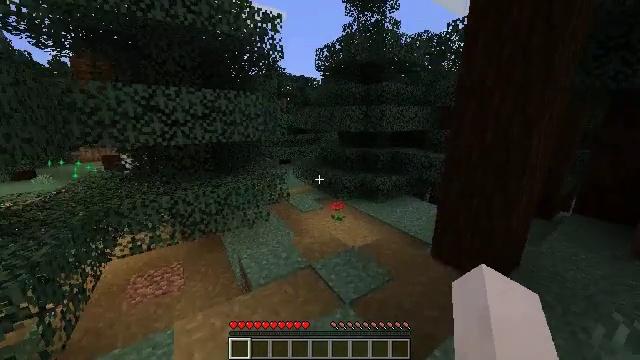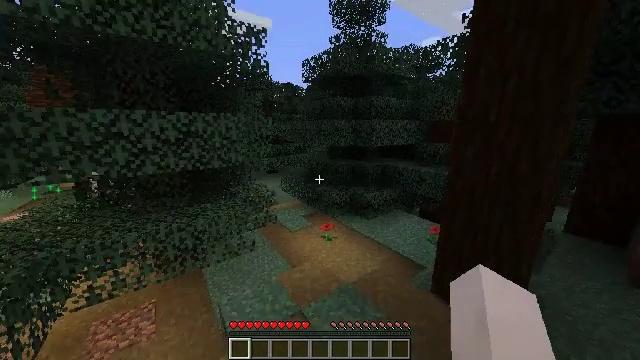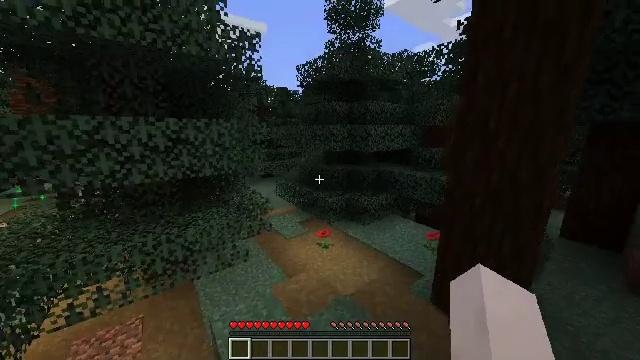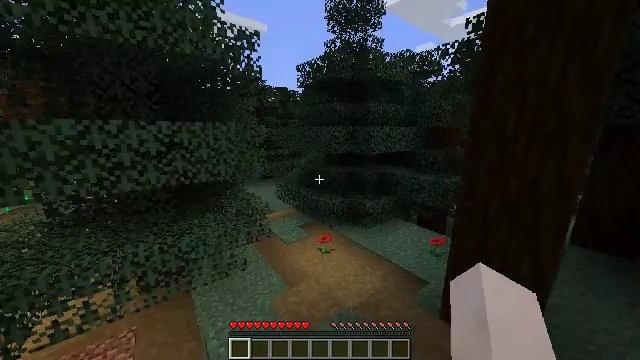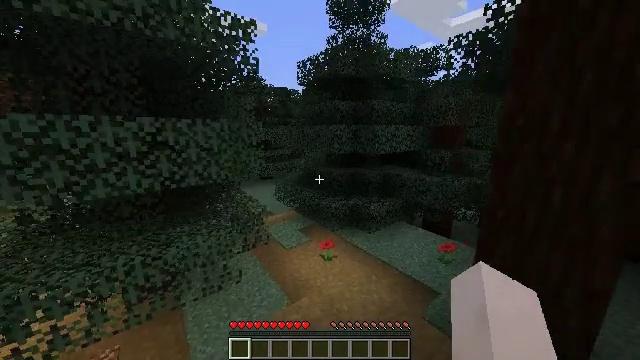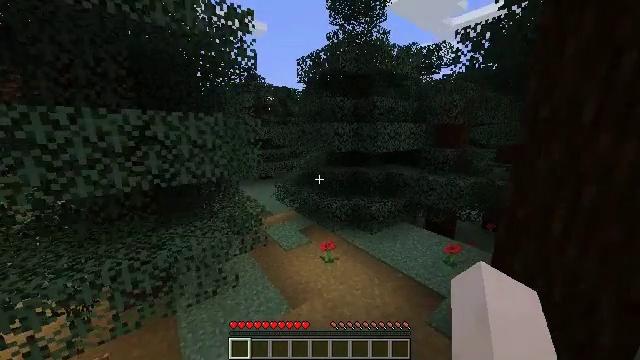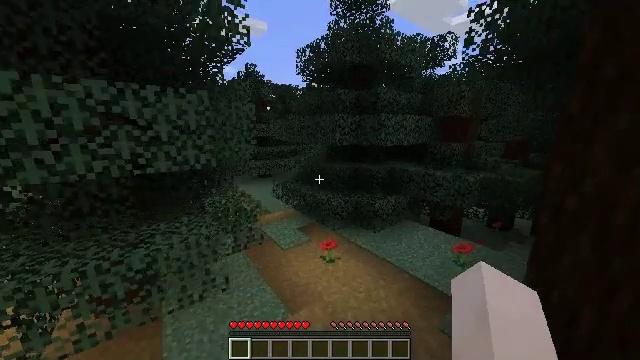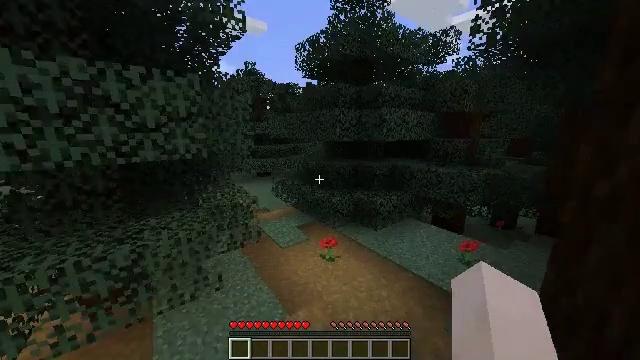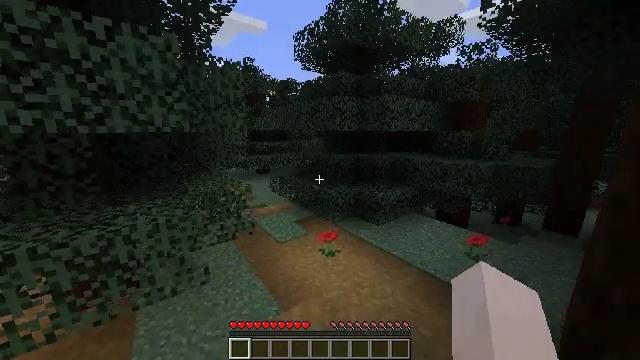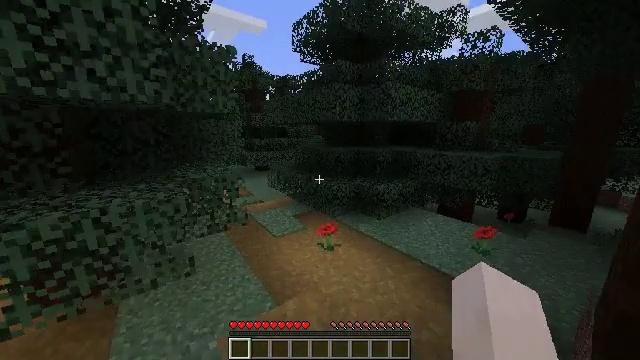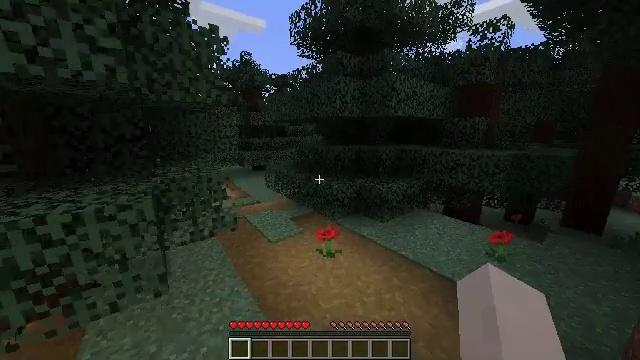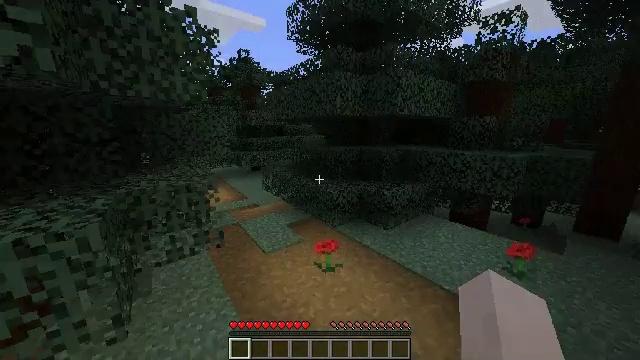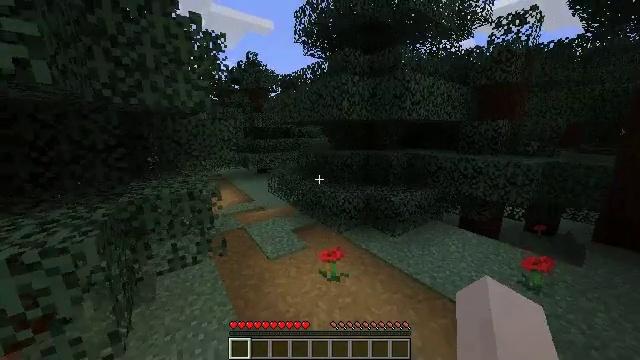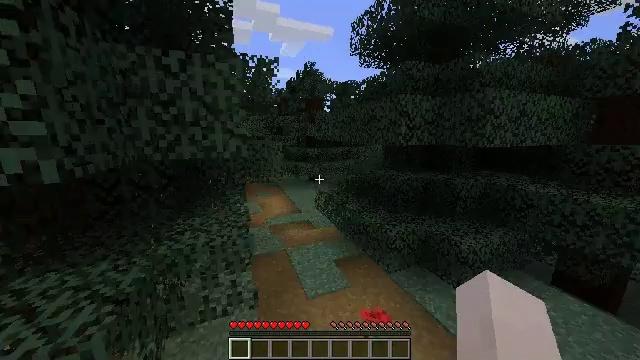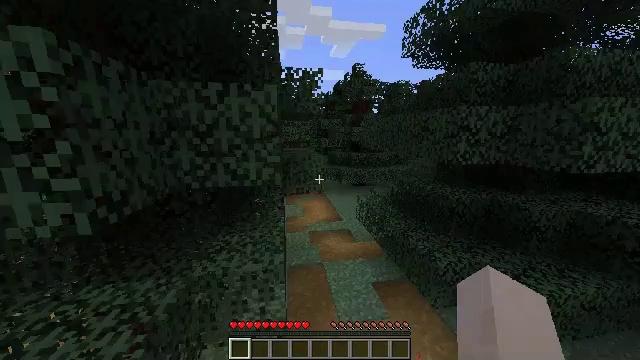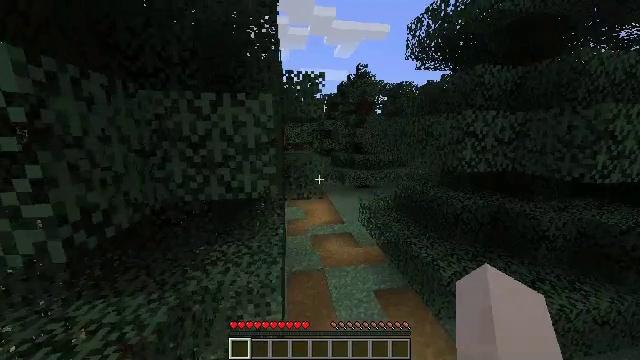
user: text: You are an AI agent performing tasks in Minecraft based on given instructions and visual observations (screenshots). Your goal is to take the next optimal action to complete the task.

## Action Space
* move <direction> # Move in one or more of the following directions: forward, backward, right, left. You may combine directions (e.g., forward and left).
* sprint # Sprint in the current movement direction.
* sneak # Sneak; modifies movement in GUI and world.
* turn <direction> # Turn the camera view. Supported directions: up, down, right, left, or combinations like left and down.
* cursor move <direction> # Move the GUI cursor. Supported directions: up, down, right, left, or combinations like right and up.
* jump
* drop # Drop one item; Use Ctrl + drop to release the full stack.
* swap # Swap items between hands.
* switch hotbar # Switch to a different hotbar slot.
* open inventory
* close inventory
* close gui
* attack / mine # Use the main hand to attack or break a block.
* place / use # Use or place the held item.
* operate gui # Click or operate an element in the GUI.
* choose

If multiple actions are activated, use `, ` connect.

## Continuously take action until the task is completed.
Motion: motion action
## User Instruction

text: Destroy the spruce leaves to get sticks and saplings.
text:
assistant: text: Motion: move forward, sprint, turn right and up, jump
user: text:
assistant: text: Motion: move forward, sprint, turn right
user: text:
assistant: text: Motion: move forward, sprint
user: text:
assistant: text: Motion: move forward, sprint
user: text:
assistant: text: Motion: move forward and move right, sprint
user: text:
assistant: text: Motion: move forward and move right, sprint
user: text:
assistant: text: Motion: move forward and move right, sprint
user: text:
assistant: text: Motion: move forward and move right, sprint
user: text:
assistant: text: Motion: move forward, sprint
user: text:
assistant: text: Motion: move forward, sprint
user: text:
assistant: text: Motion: move forward, sprint
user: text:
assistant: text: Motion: move forward, sprint, turn left, jump
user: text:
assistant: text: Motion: move forward, sprint, turn left, jump
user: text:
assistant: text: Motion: move forward, sprint, turn left, jump
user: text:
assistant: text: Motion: move forward, sprint, jump
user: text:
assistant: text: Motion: move forward, sprint
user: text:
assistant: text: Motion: move forward, sprint
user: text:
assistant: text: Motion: move forward, sprint
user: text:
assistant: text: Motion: move forward, sprint
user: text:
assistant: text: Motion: move forward, sprint
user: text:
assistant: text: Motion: move forward, sprint
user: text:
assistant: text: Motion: move forward, sprint
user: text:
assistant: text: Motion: move forward, sprint
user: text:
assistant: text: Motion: move forward, sprint
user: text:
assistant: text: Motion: move forward, sprint, jump
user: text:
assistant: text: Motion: move forward, sprint, jump
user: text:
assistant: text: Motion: move forward, sprint, turn up, jump
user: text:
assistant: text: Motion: move forward, sprint, jump
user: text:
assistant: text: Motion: move forward, sprint, turn left
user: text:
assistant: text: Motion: move forward, sprint